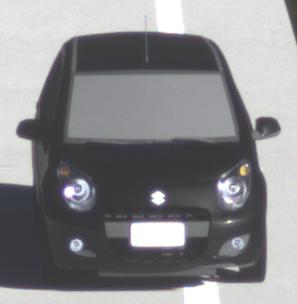
Make: Suzuki
Model: Alto 1.0
Detailed model: Alto (V)
Model produced from: 2011/02
Model produced until: 2011/03
Doors: 5
Color: black
Road condition: dry road
Daytime: morning or afternoon
Contrast: high contrast